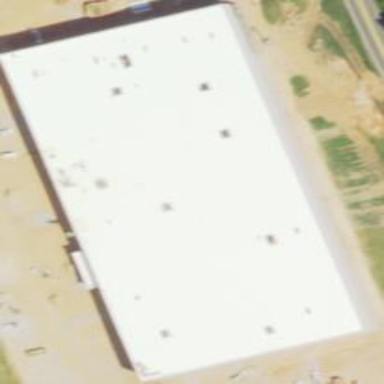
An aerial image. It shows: Industrial building.